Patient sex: F
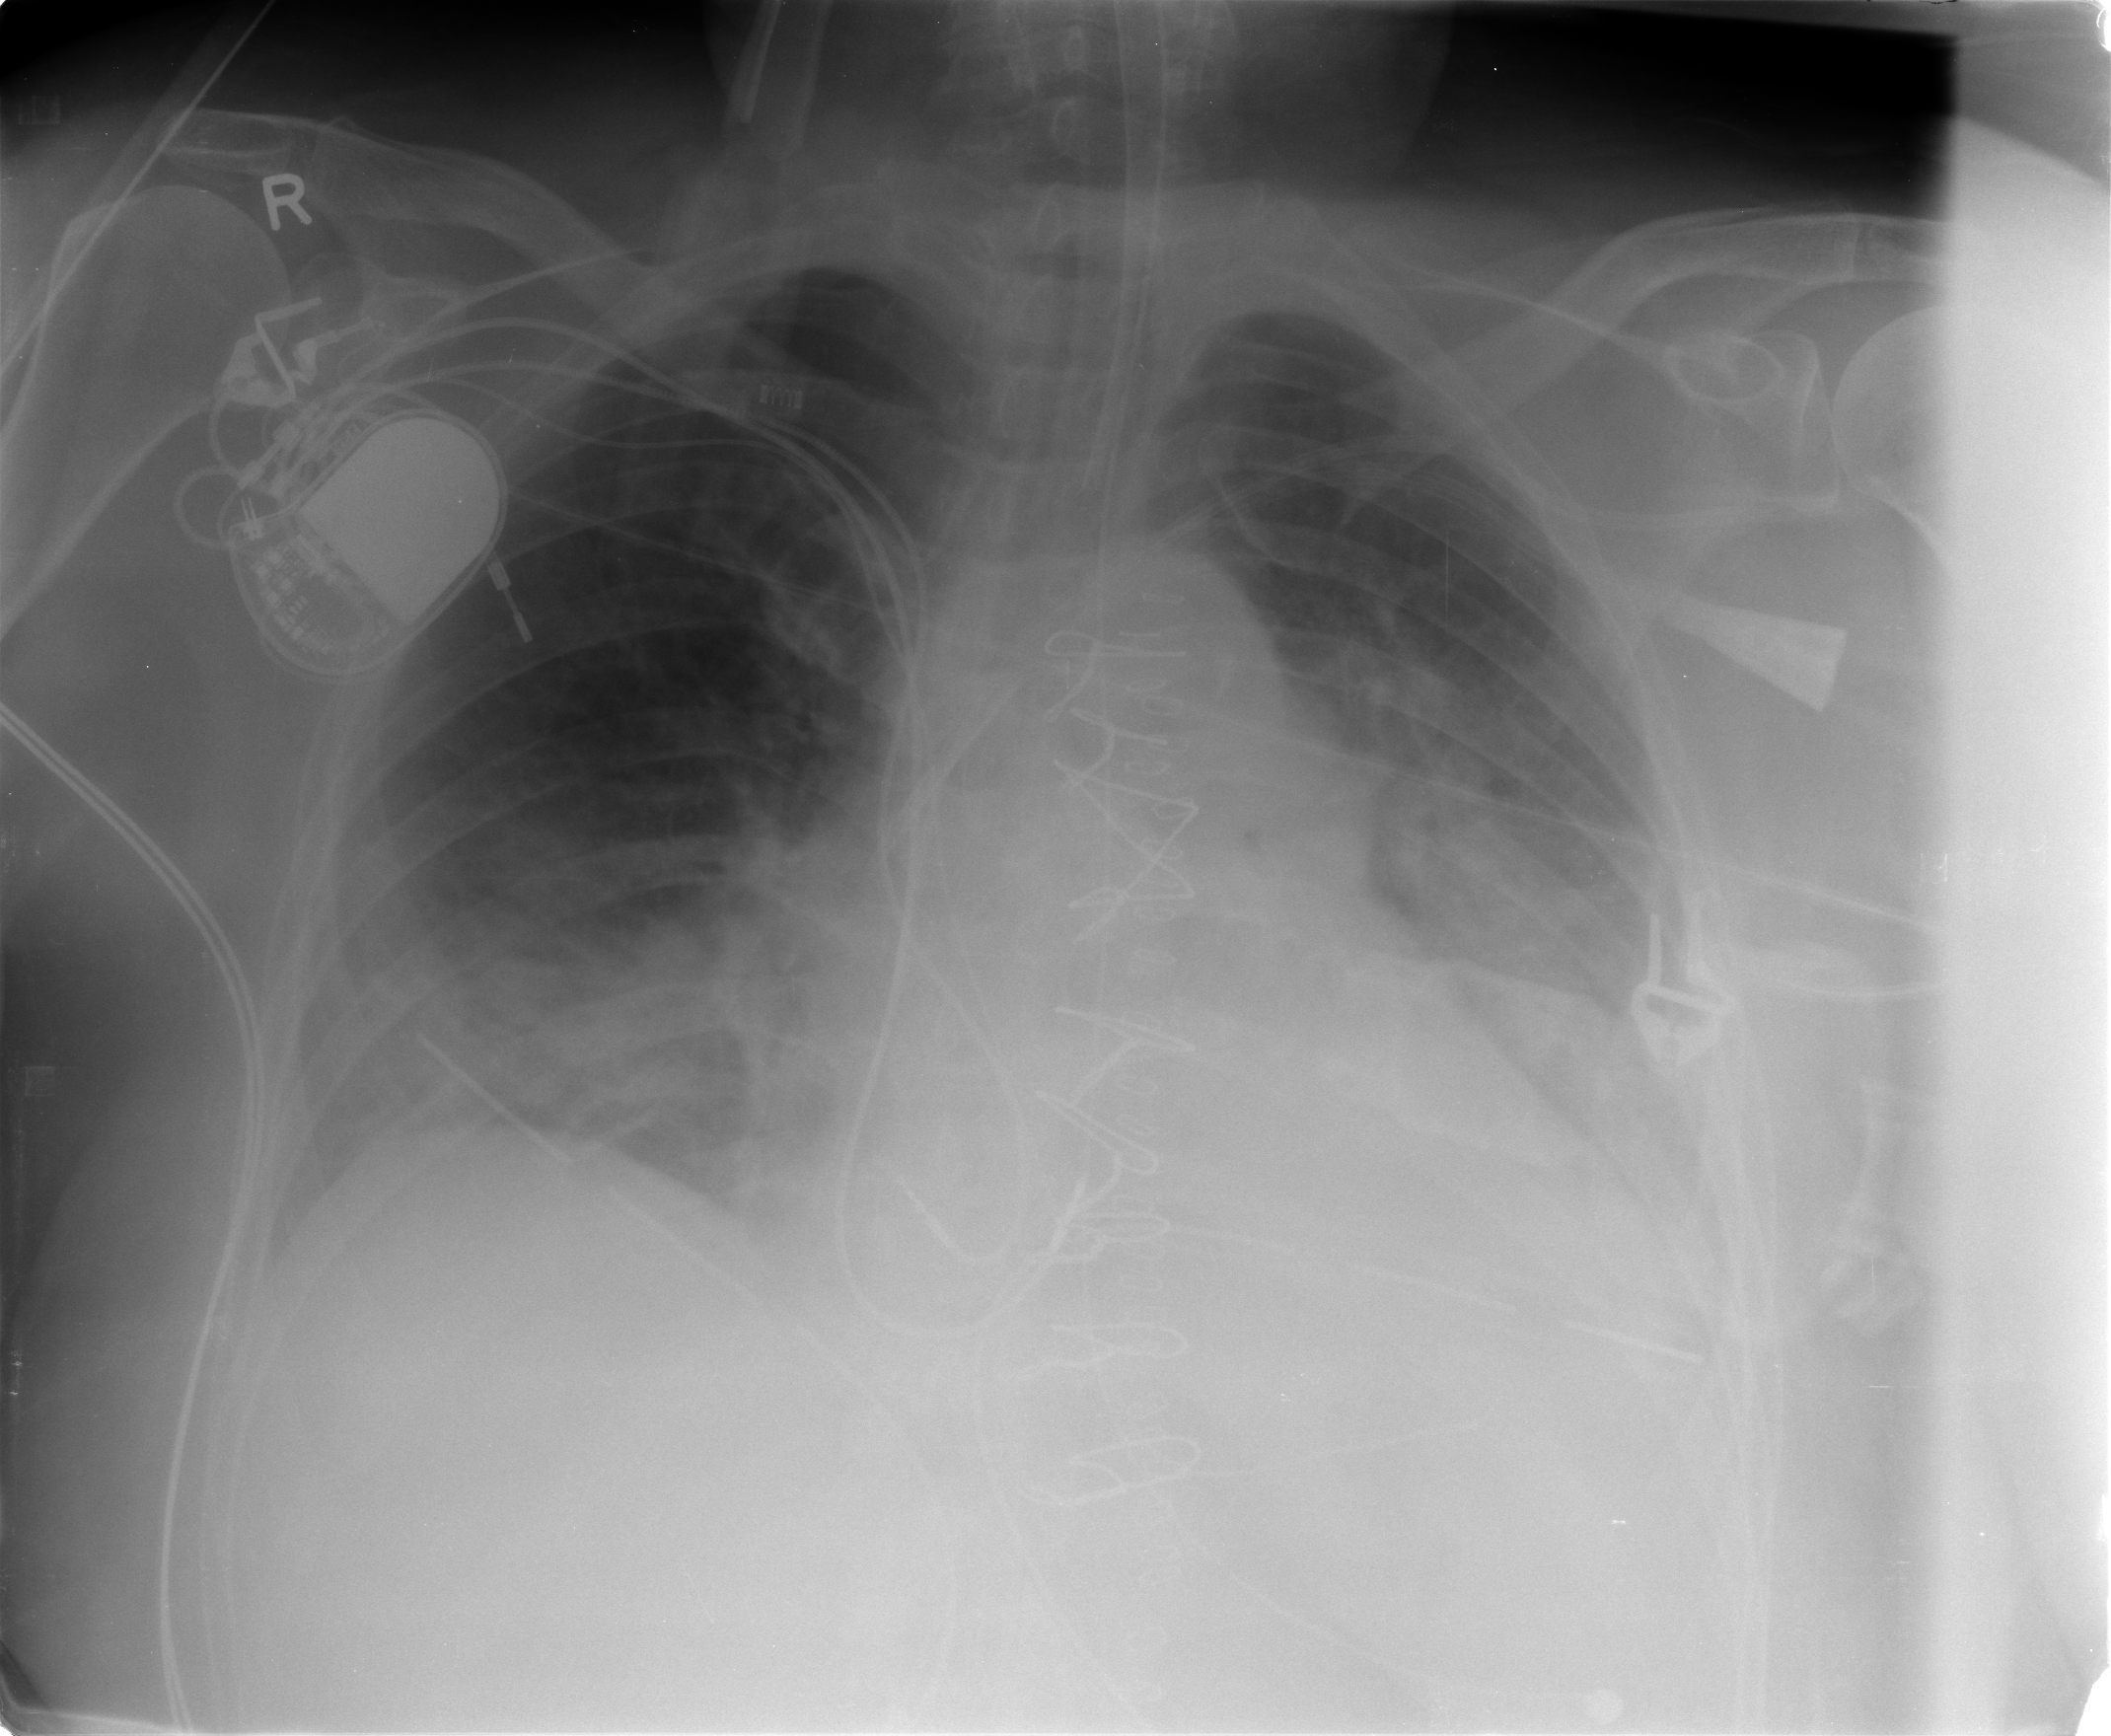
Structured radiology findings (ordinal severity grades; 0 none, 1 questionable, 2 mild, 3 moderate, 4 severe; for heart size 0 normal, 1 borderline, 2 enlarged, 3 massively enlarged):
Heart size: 2
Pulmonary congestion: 2
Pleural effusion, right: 2
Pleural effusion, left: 2
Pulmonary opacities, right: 2
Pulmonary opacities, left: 2
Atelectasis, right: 2
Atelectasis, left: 2